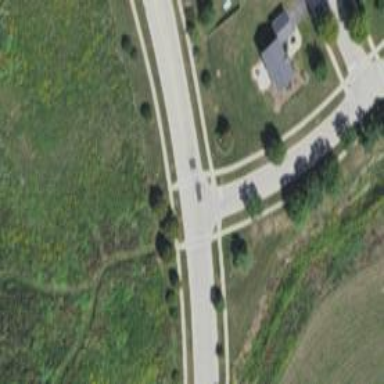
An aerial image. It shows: Stop road.